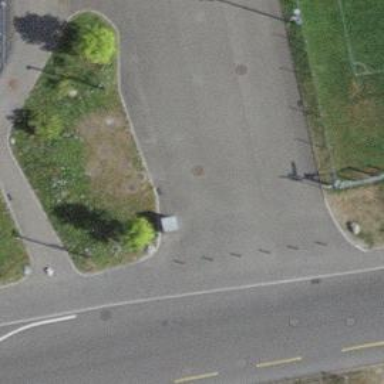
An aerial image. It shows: Bollard.